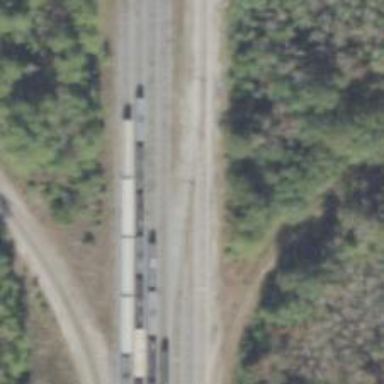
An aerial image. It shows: Rail spur service.